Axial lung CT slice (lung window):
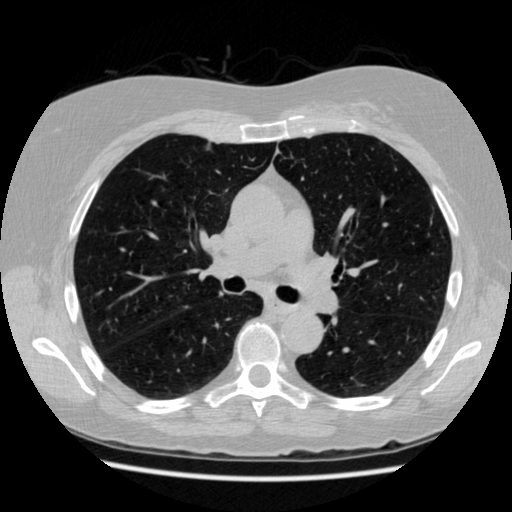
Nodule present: no